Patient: sex F, age 26
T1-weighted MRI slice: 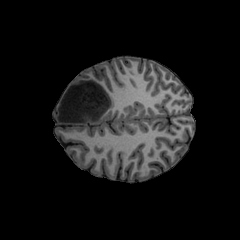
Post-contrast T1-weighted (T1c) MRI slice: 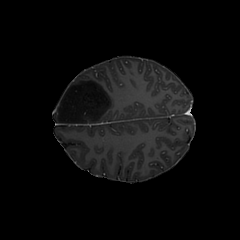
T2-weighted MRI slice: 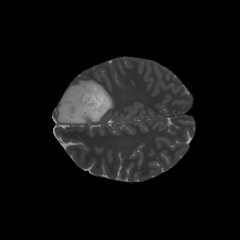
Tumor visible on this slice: yes
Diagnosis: Astrocytoma, IDH-mutant
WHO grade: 3